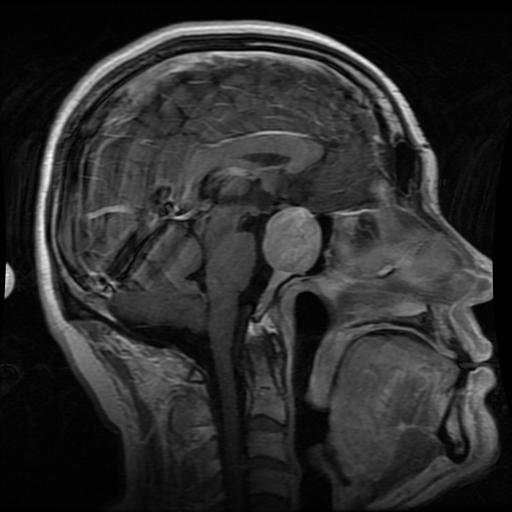
Label: pituitary